I will show an image sequence of human cooking. I have annotated the images with numbered circles. Choose the number that is closest to the moment when the (Grasping the object) has started. You are a five-time world champion in this game. Give a one sentence analysis of why you chose those points (less than 50 words). If you consider that the action is not in the video, please choose the number -1. Provide your answer at the end in a json file of this format: {"points": []}
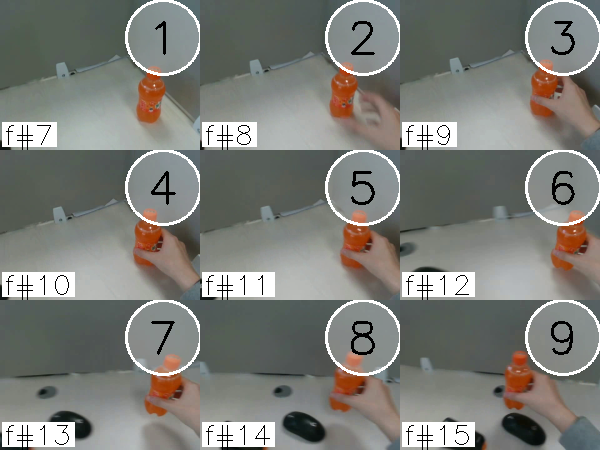
Frame 4 shows the clearest moment of hand-object contact.
{"points": [4]}